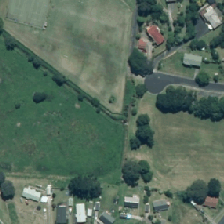
Land cover: urban_parkland